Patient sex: M
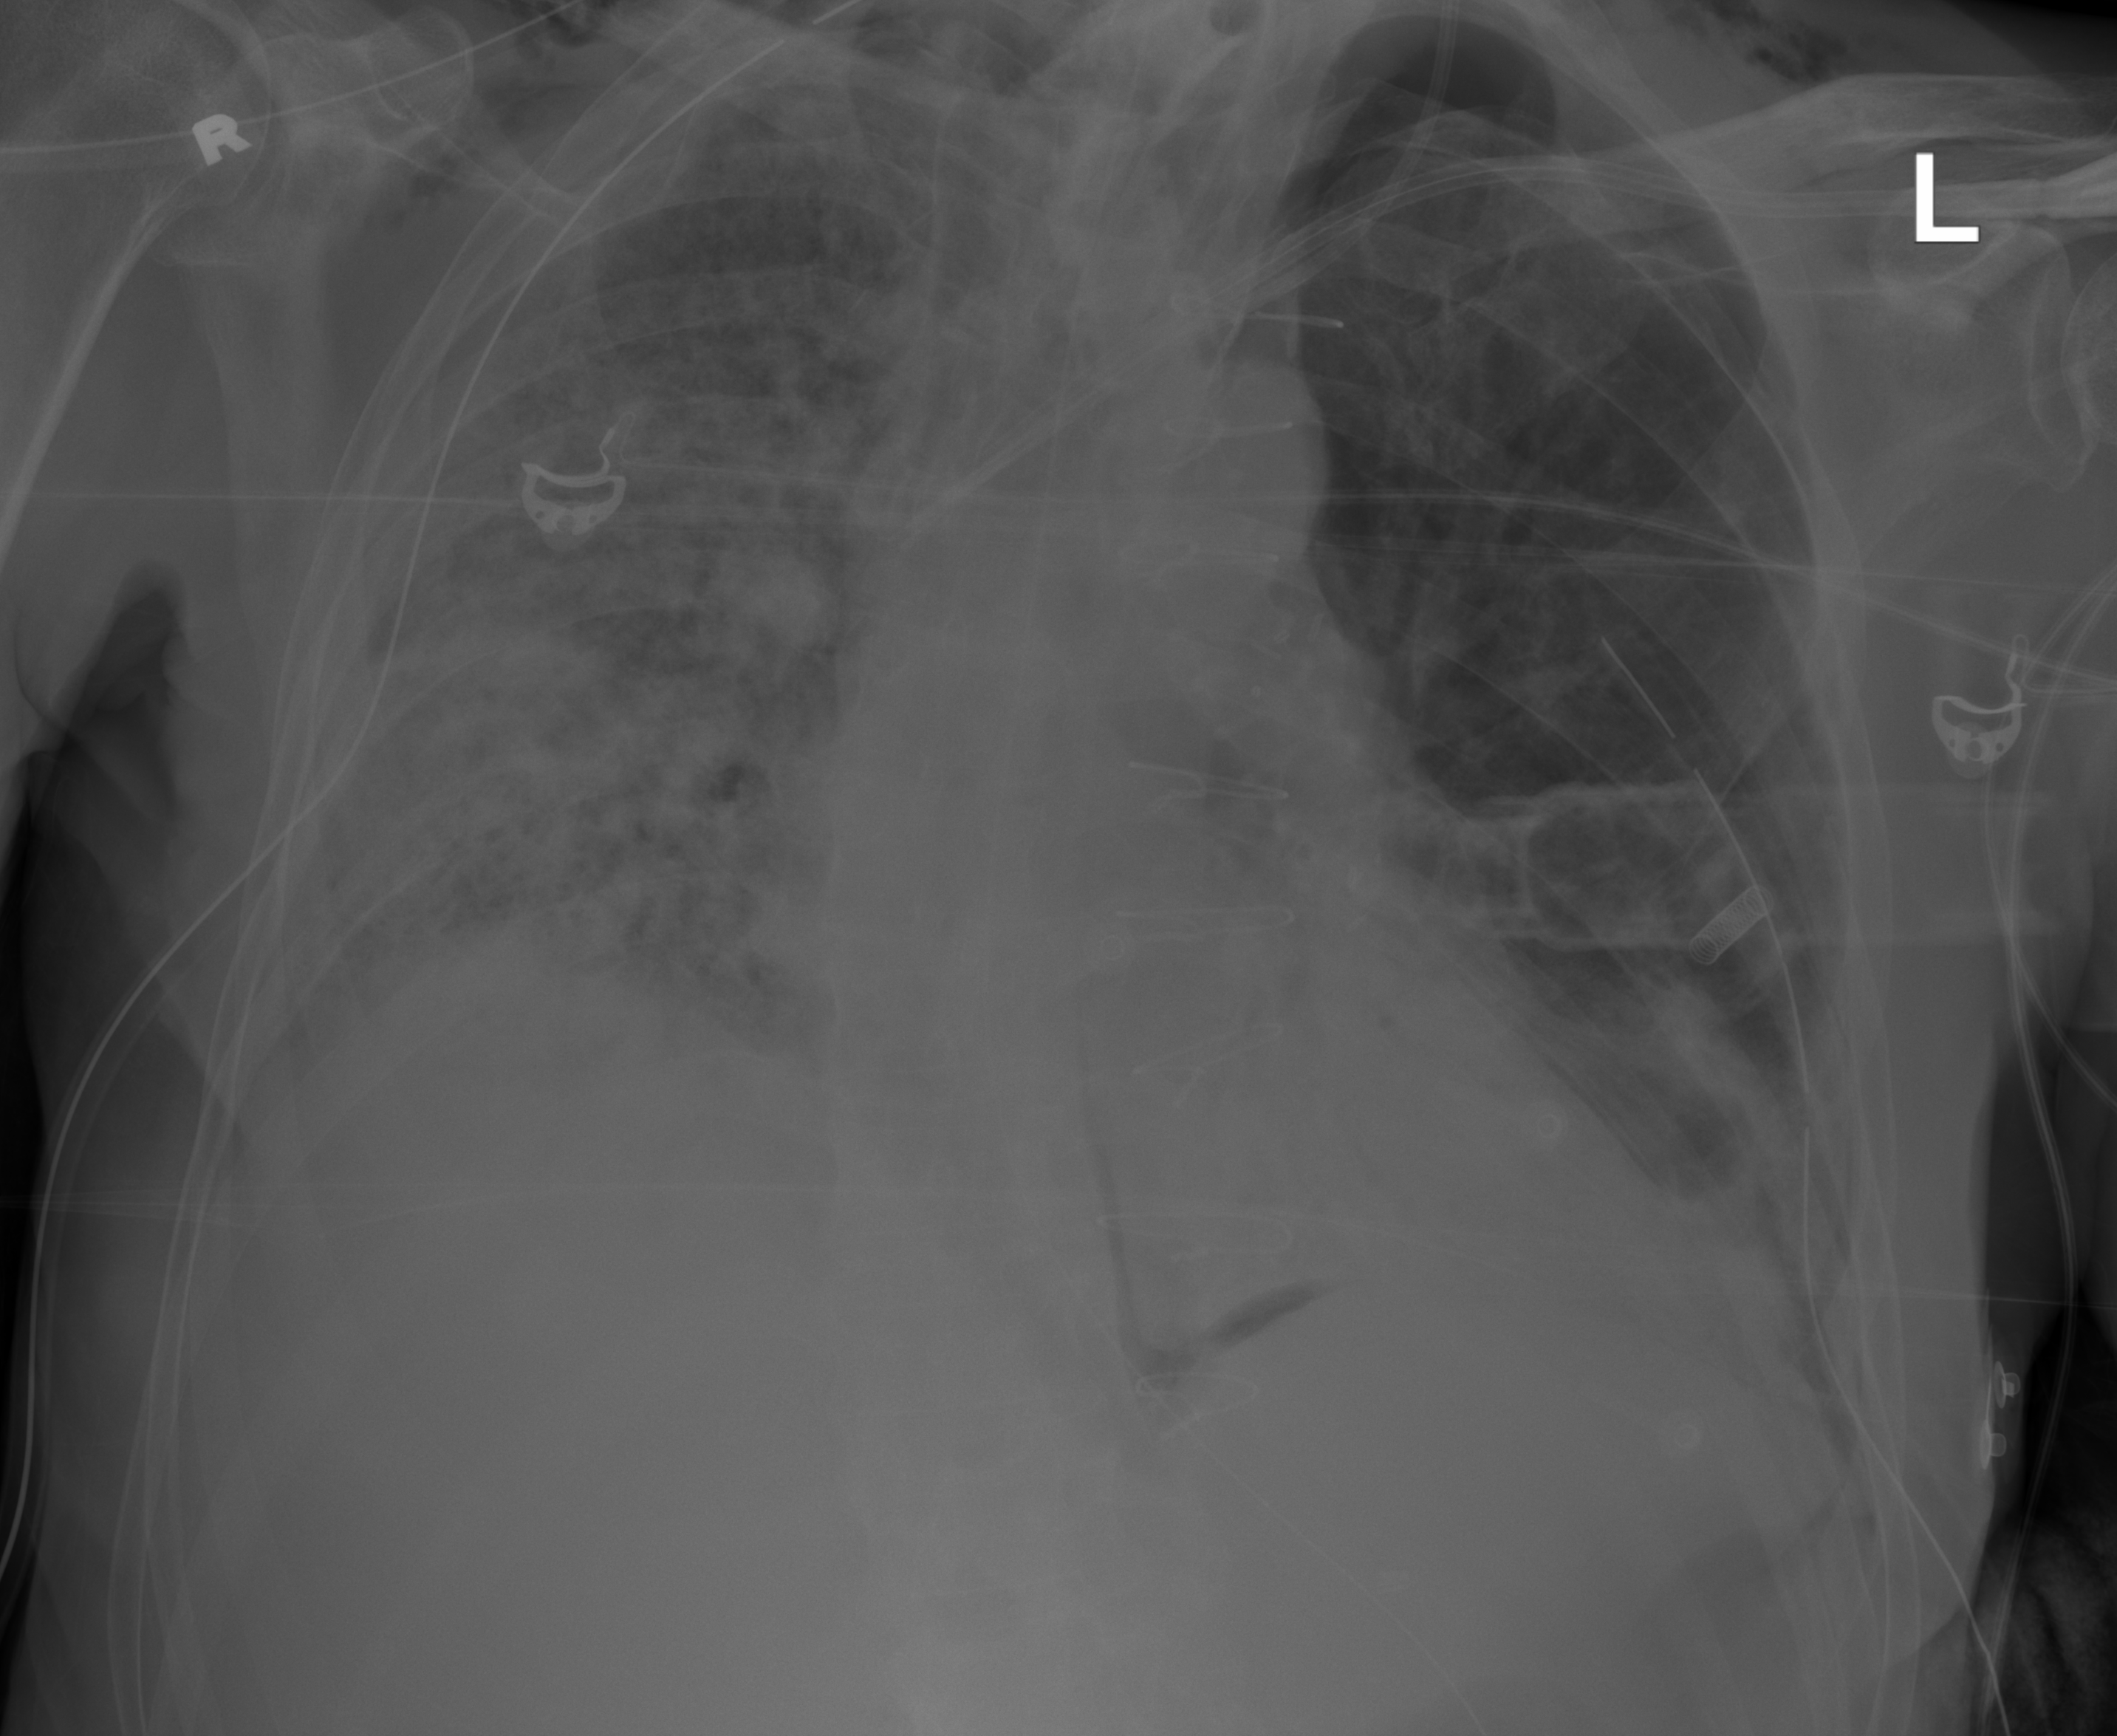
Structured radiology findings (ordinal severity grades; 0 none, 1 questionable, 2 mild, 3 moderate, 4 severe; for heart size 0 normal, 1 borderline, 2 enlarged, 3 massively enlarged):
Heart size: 1
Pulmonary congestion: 0
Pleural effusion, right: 2
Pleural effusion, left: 2
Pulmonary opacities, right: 3
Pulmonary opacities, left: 0
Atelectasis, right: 3
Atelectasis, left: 2